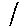
Label: line